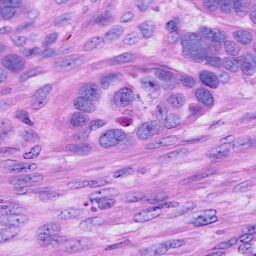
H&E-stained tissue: Ovarian